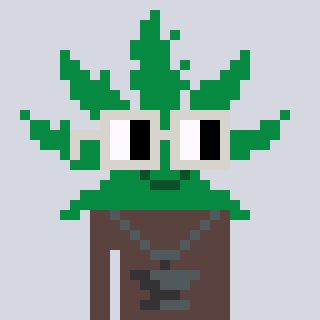
a pixel art character with square light gray glasses, a weed-shaped head and a darkbrown-colored body on a cool background